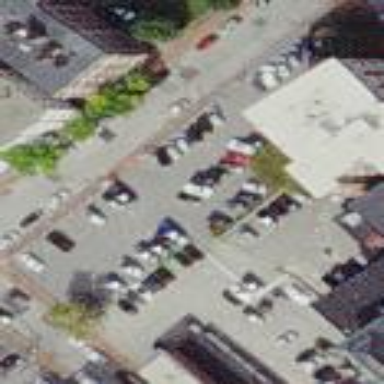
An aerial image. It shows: Parking area with surface.